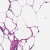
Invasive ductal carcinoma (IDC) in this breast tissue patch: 0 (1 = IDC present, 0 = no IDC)